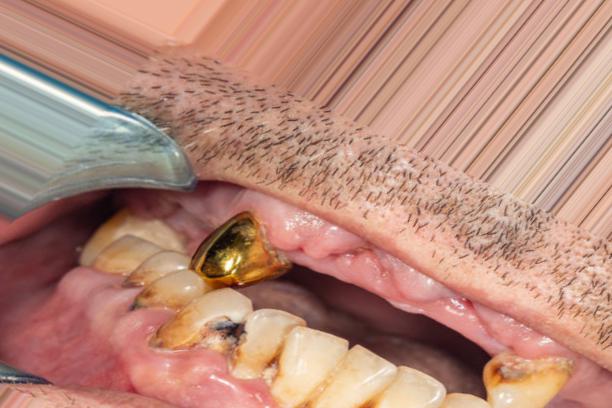
Condition: Caries